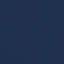
Land use / land cover class: SeaLake